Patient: sex M, age 66
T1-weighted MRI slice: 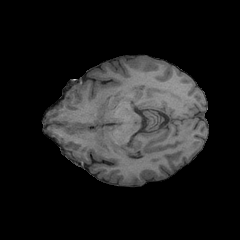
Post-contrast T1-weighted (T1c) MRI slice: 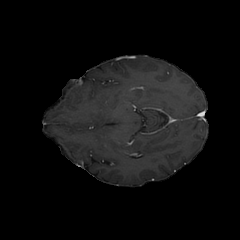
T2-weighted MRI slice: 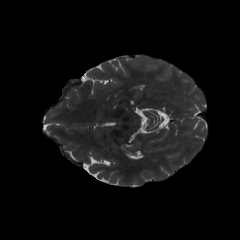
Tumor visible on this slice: no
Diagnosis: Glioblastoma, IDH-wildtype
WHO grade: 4